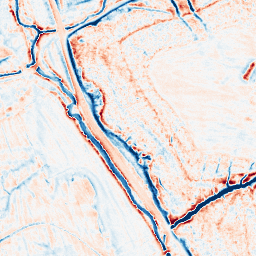
Category: edge_preserving
Decomposition family: anisotropic_diffusion
Decomposition parameters: iterations: 20
kappa: 100
gamma: 0.2
Upsampling method: cubic_catmull_rom
Upsampling parameters: scale: 2
Upsampling scale: 2